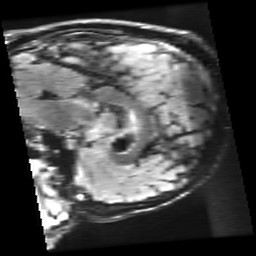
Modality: FLAIR
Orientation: sagittal
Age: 29
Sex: male
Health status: healthy
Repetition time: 12 s
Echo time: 0.09782 s